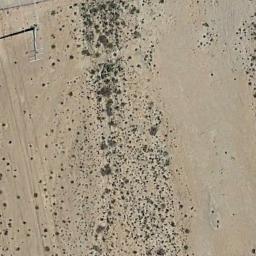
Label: chaparral